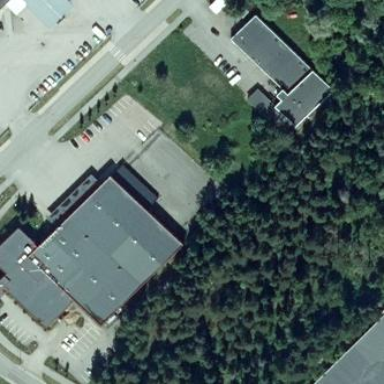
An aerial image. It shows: Office building.